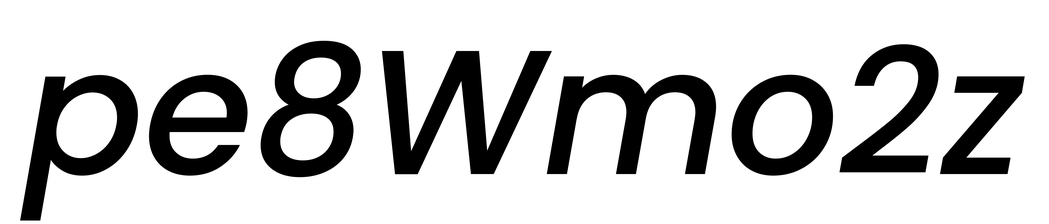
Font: Poppins-MediumItalic